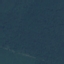
Land use / land cover: Forest